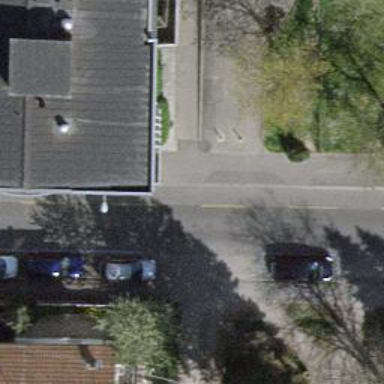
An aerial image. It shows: Bollard.